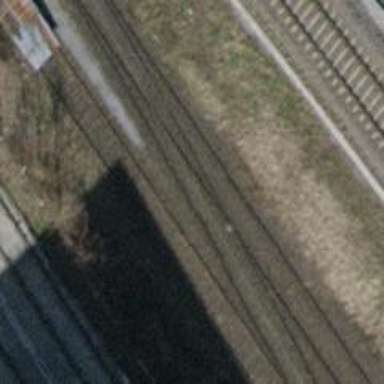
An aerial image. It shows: Railway line with contact line electrification. This is spur service line.